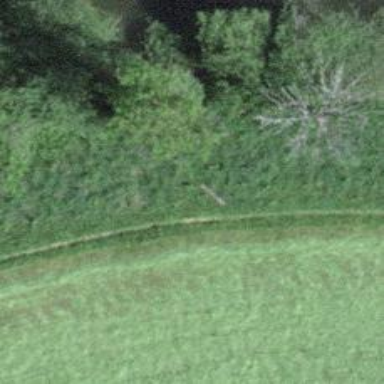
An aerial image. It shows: Grassy track with grade5 tracktype.